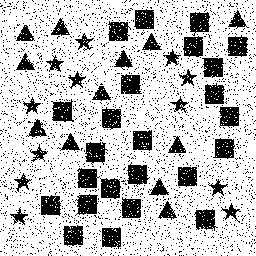
Squares: 24
Triangles: 12
Stars: 12
Total shapes: 48